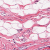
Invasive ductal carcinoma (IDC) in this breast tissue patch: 0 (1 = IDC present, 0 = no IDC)